Aerial crown-view tile of a tropical tree (Barro Colorado Island, Panama), acquired 20250317:
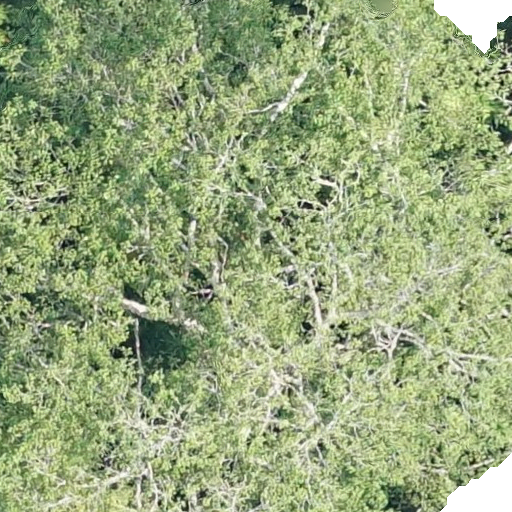
Species: Sterculia apetala
GBIF accepted scientific name: Sterculia apetala
Crown area: 626.573 m²